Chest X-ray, PA view. Patient: 40 years old, sex F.
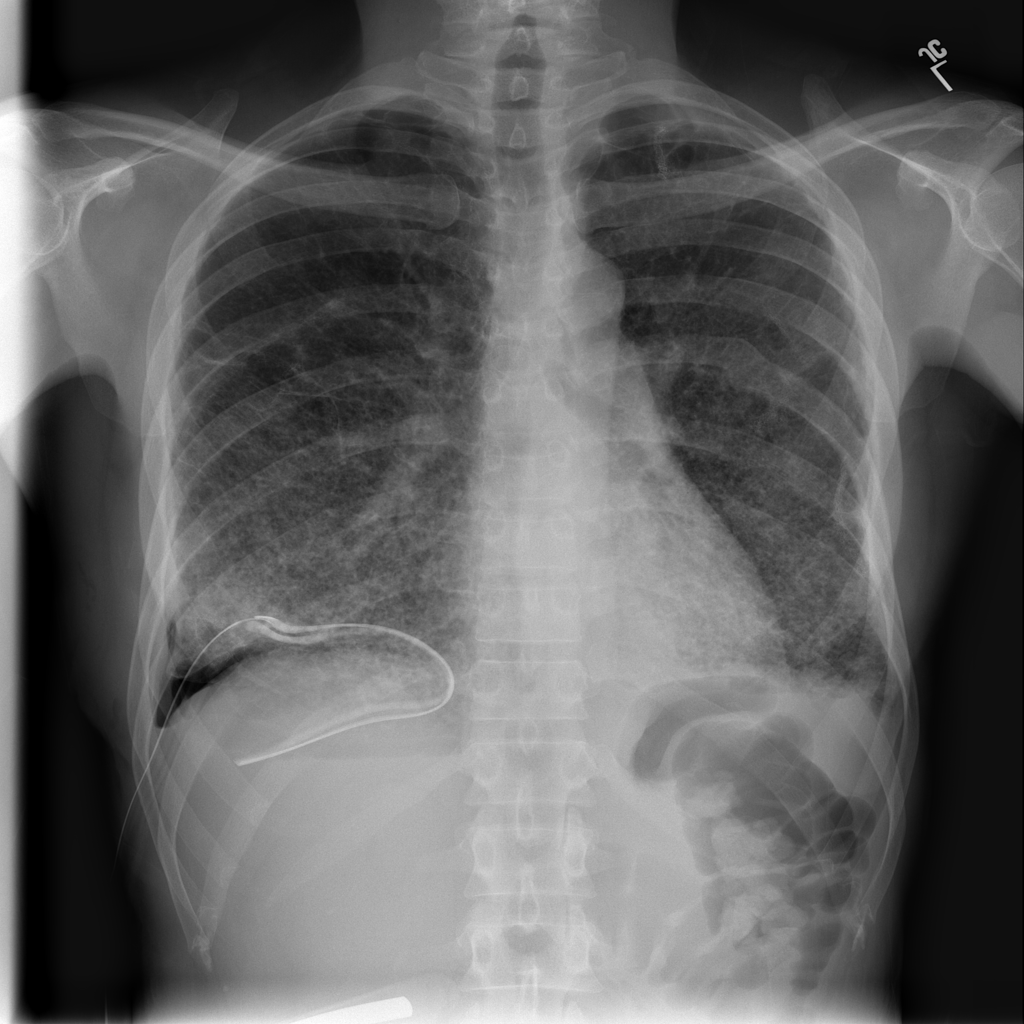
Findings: Pneumothorax